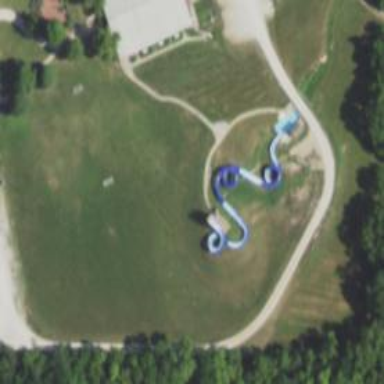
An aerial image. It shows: Water slide attraction.